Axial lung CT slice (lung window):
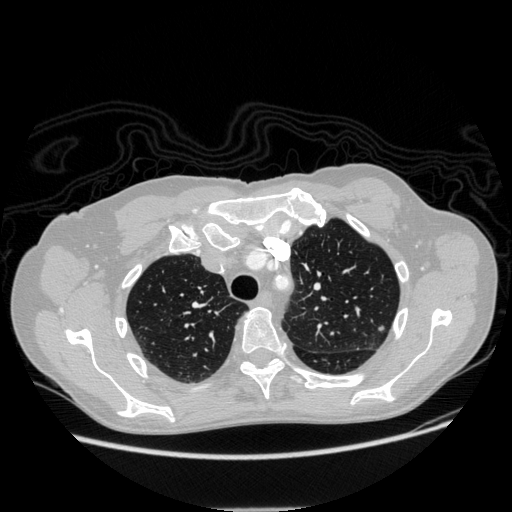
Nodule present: yes
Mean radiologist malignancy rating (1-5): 3